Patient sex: M
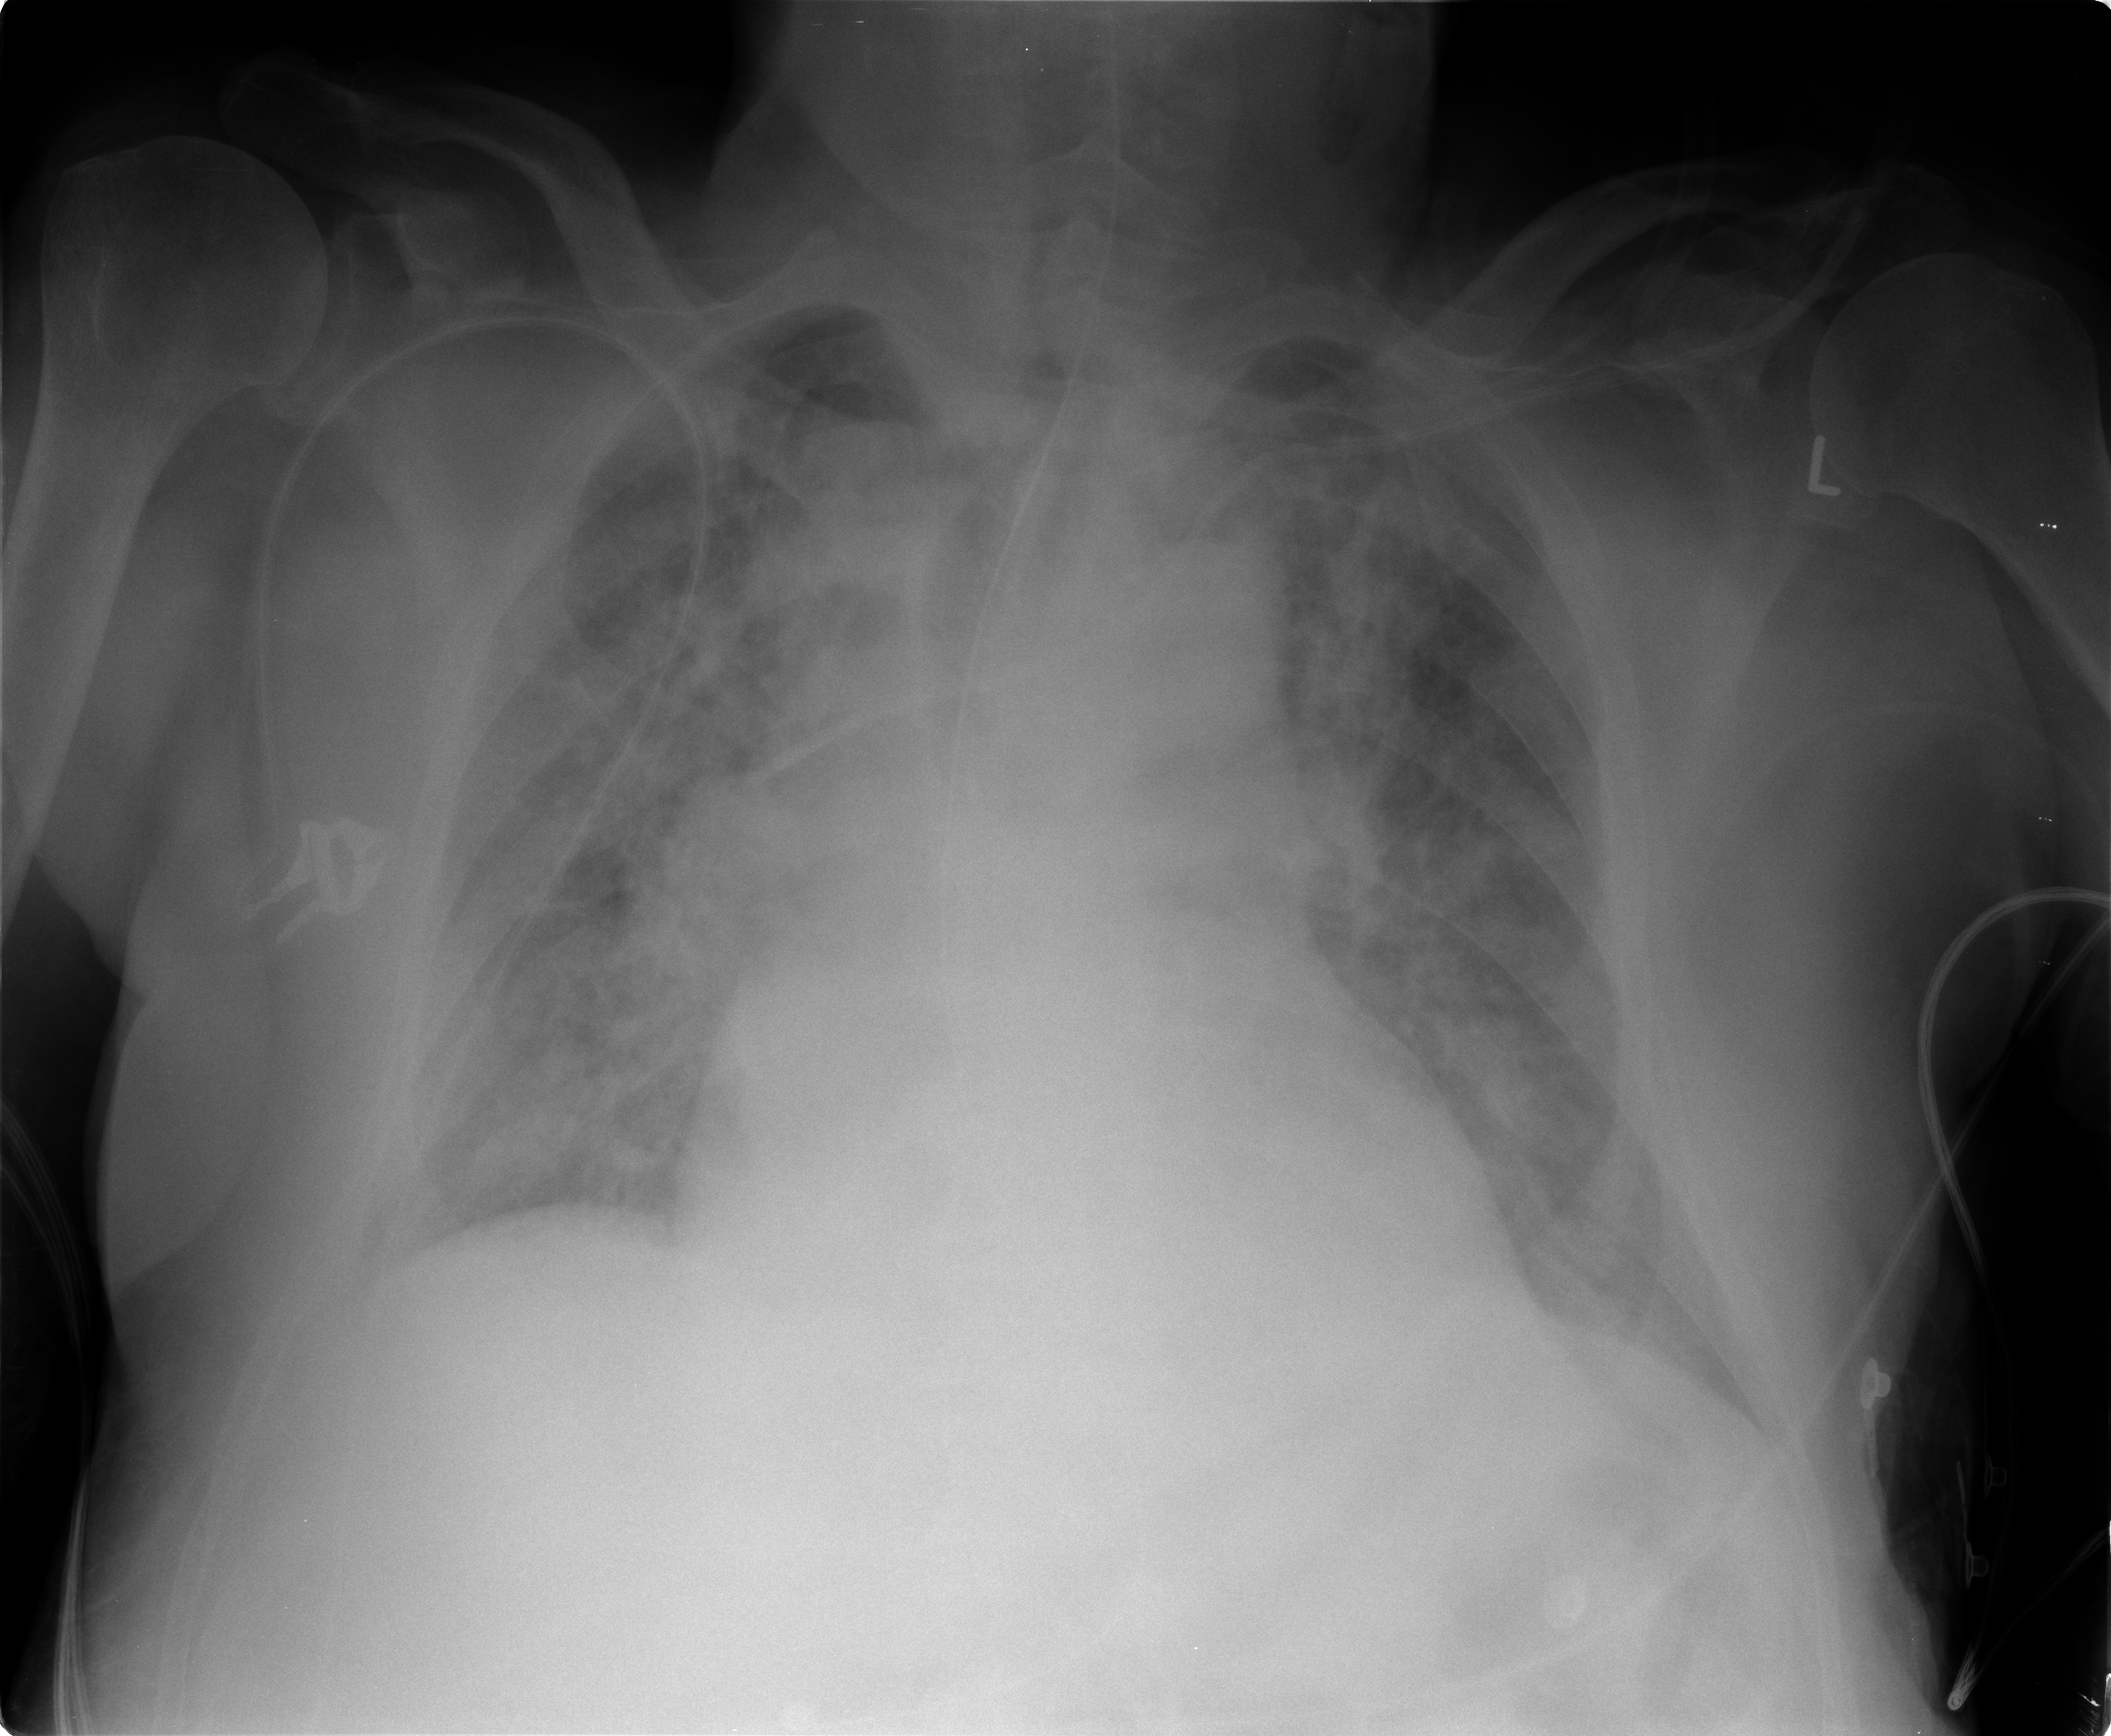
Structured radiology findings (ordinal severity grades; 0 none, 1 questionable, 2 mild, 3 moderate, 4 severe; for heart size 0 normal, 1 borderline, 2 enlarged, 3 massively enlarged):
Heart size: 2
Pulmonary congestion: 1
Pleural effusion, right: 0
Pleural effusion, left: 0
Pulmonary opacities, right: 4
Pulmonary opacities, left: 4
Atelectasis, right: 0
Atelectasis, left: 0